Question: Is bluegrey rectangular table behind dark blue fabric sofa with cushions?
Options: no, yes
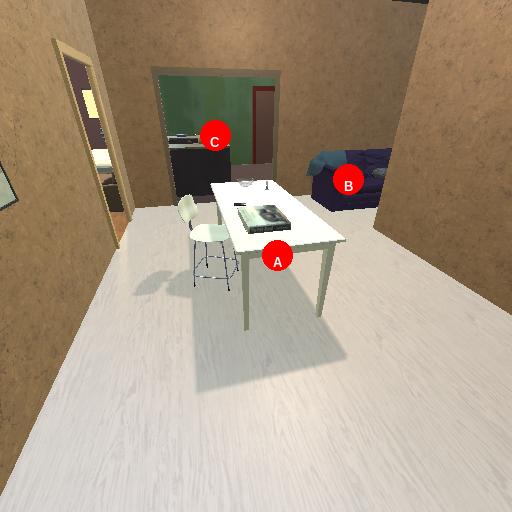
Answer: no